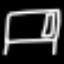
Label: bed